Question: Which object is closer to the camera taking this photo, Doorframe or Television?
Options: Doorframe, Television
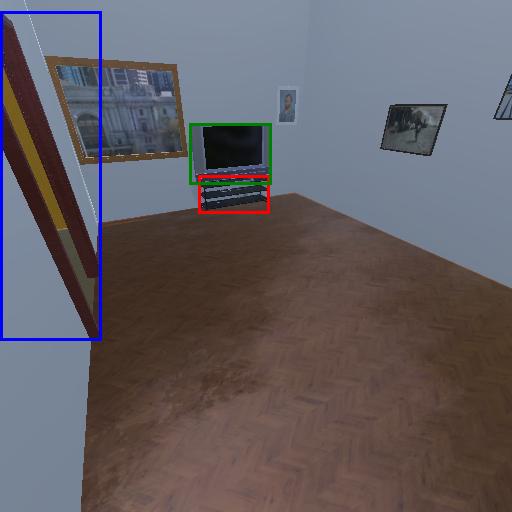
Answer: Doorframe